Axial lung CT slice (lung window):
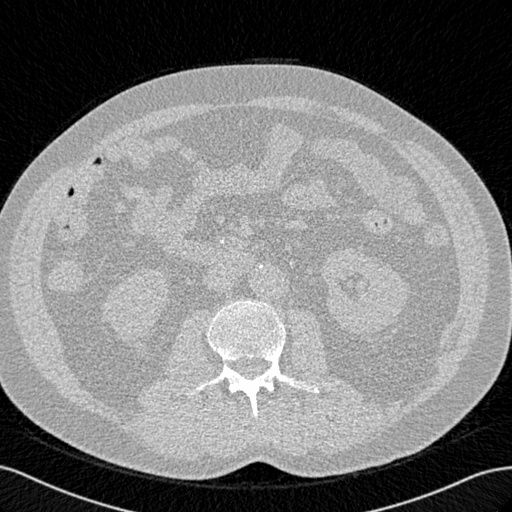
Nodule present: no